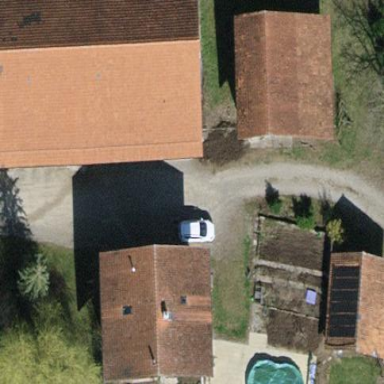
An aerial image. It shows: Farmyard area.